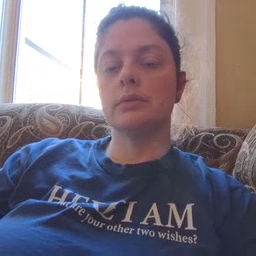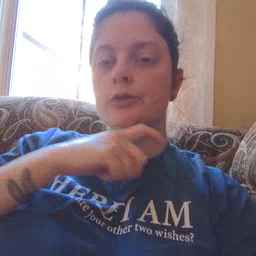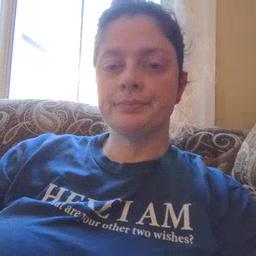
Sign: cereal